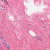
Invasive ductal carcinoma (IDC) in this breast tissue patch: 0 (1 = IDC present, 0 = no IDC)